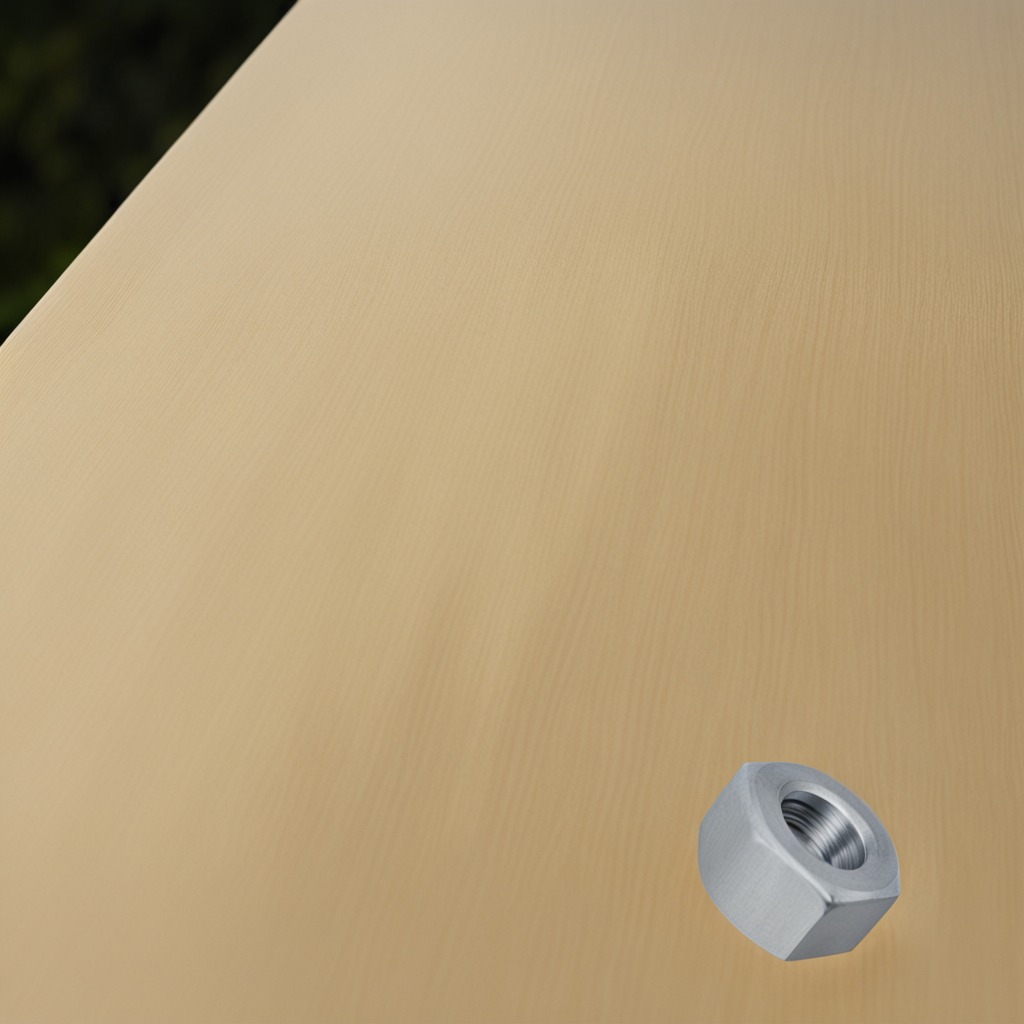
A metal nut is lying on a plywood surface in a paint workshop lit by afternoon window light.